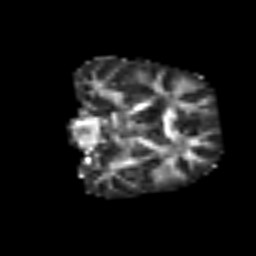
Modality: FA
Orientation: coronal
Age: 75
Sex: female
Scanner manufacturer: siemens
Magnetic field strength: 3 T
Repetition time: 3.2 s
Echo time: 0.081 s